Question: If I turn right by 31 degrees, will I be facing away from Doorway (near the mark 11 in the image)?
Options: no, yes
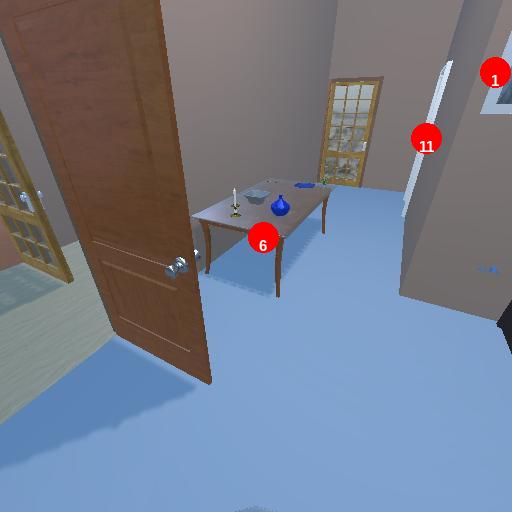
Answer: no